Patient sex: F
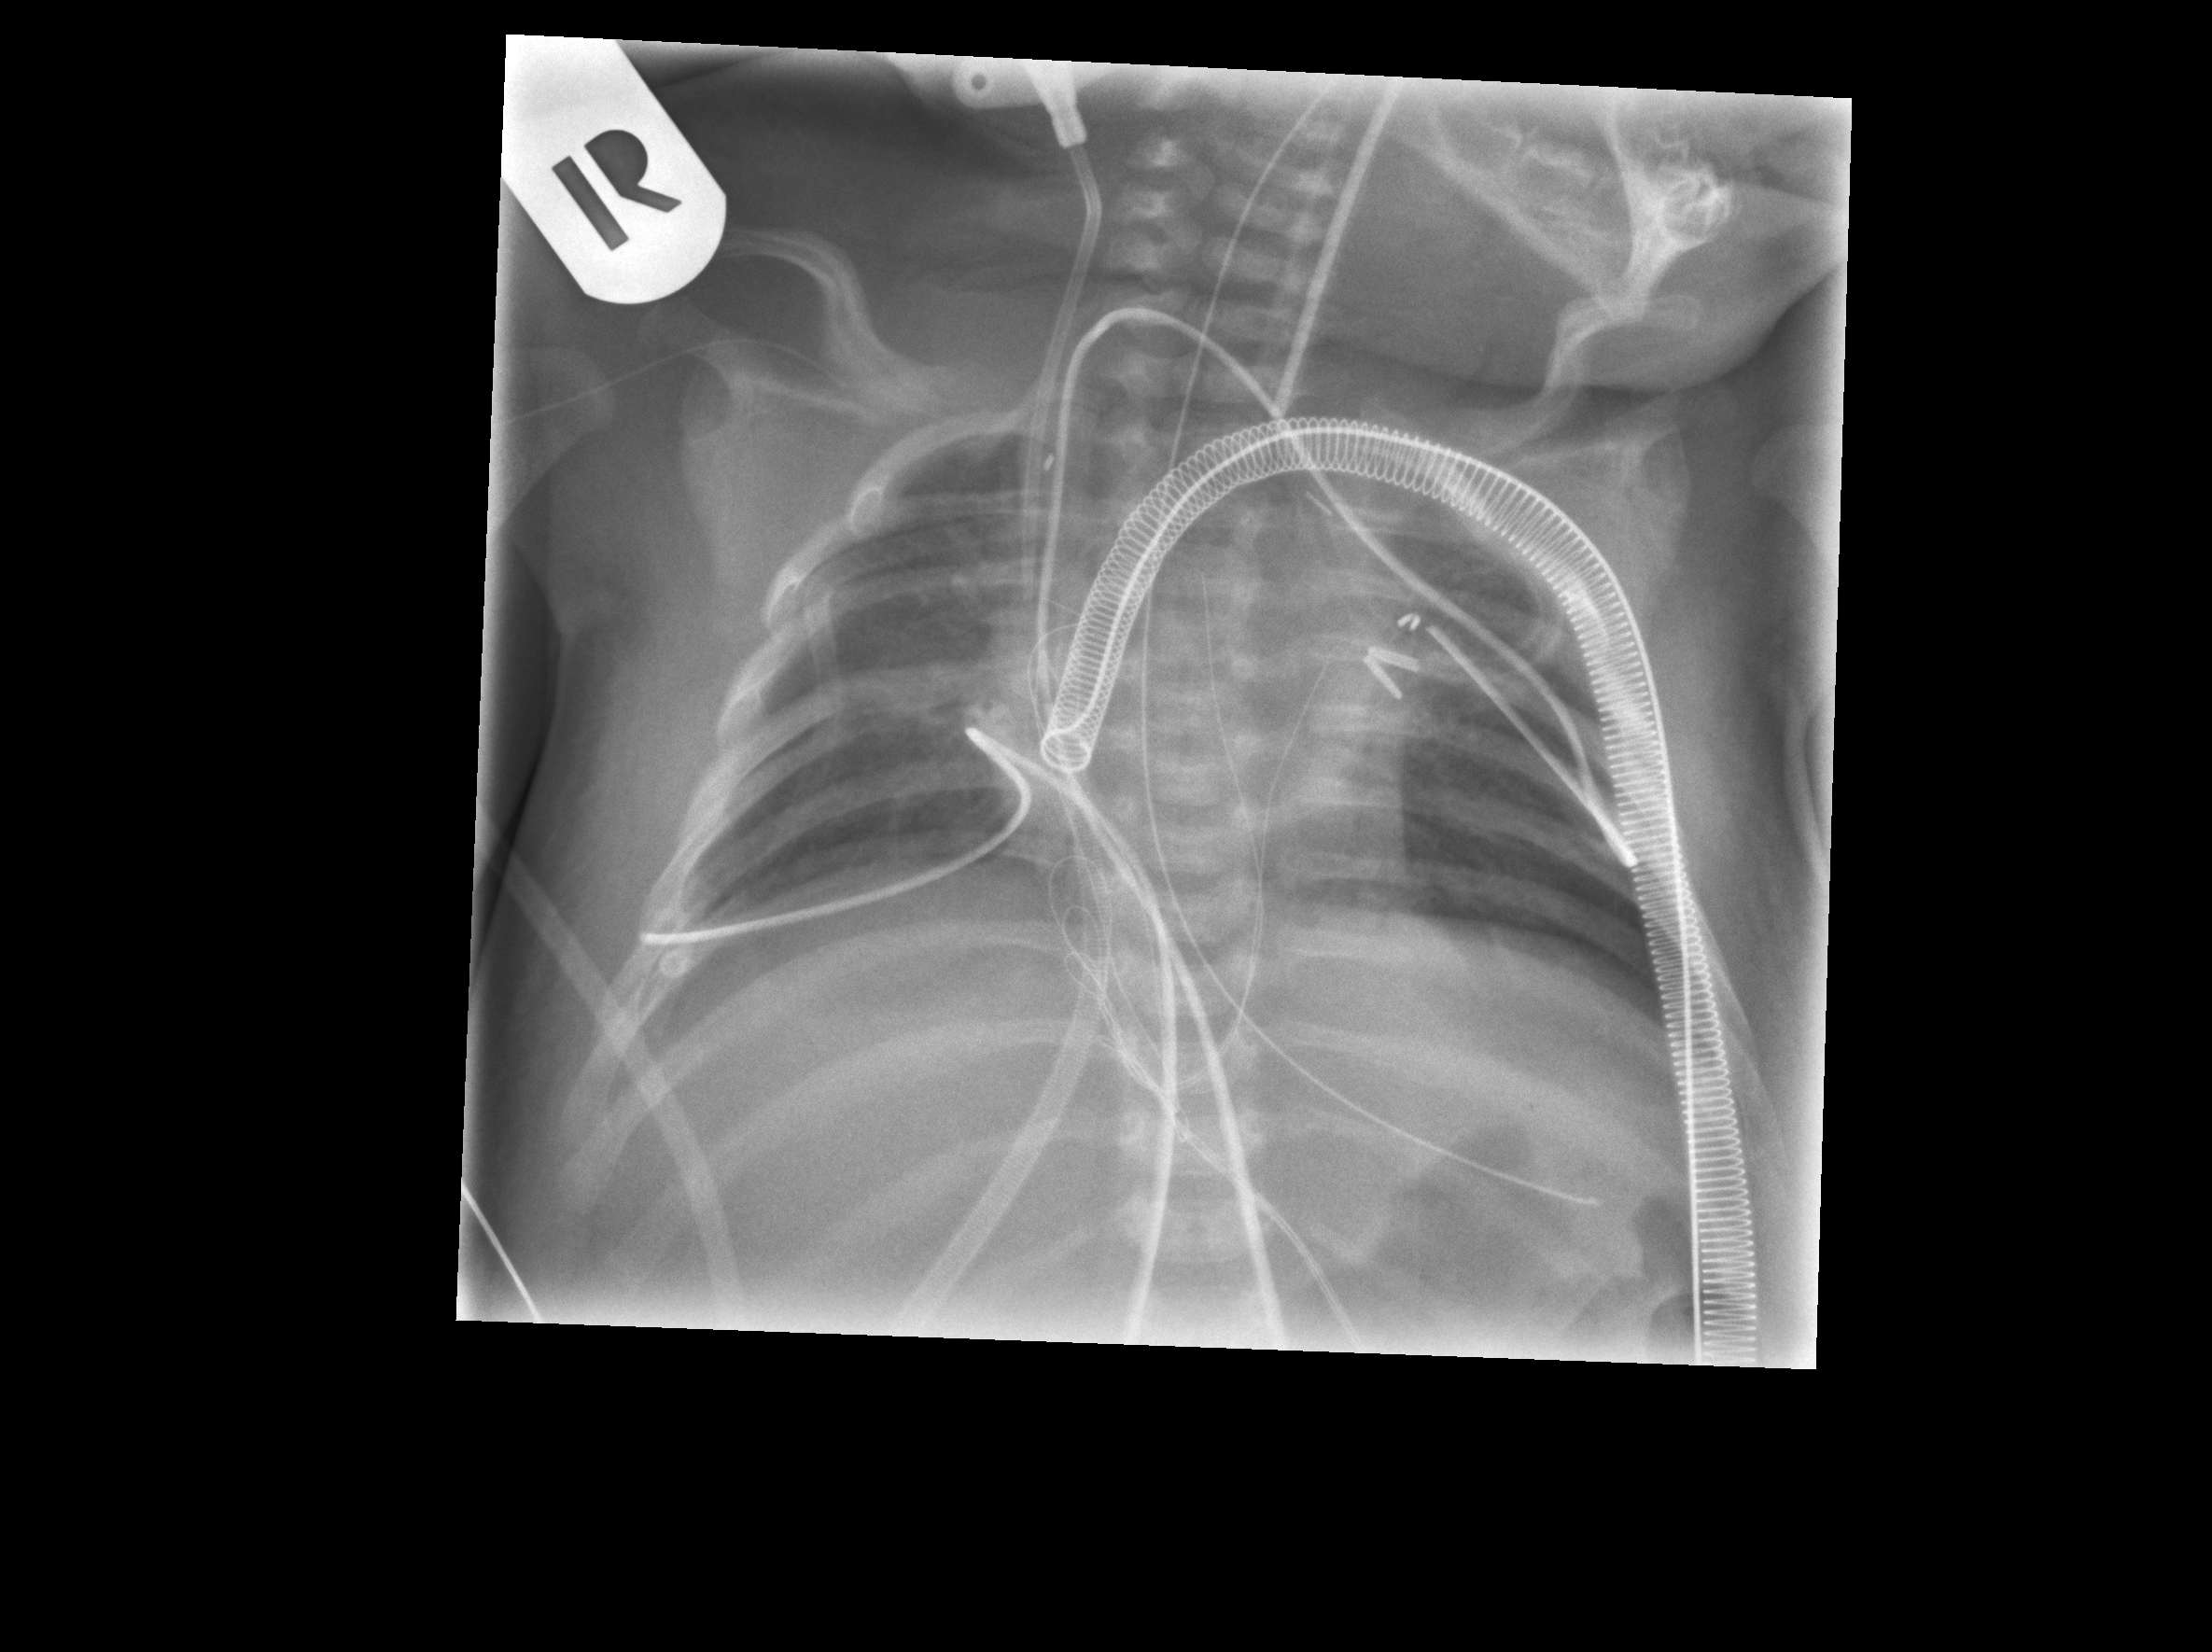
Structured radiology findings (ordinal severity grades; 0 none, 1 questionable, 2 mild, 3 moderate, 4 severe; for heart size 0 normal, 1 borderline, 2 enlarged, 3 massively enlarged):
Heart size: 0
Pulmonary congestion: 1
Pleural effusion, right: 0
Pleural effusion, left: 0
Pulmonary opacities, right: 0
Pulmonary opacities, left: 0
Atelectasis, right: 0
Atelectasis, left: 0